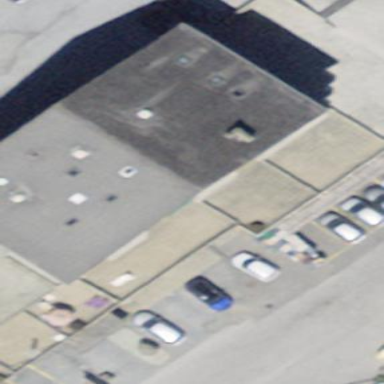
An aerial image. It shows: Building with tiled roof.